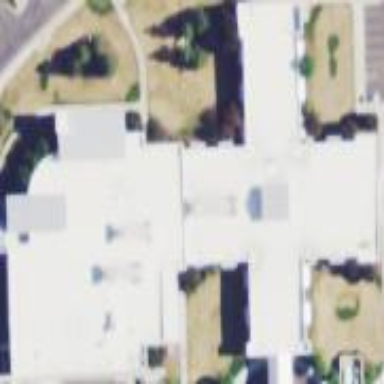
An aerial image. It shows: Hospital building.